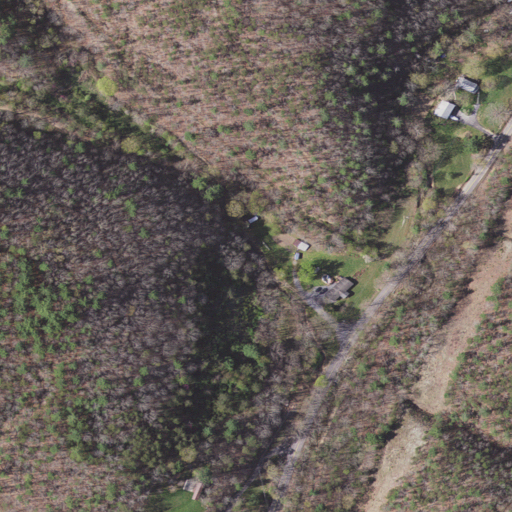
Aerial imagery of valley in Virginia named Sawmill Hollow containing deciduous forest, mixed forest, open development, evergreen forest, low intensity development, medium intensity development, and pasture